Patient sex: M
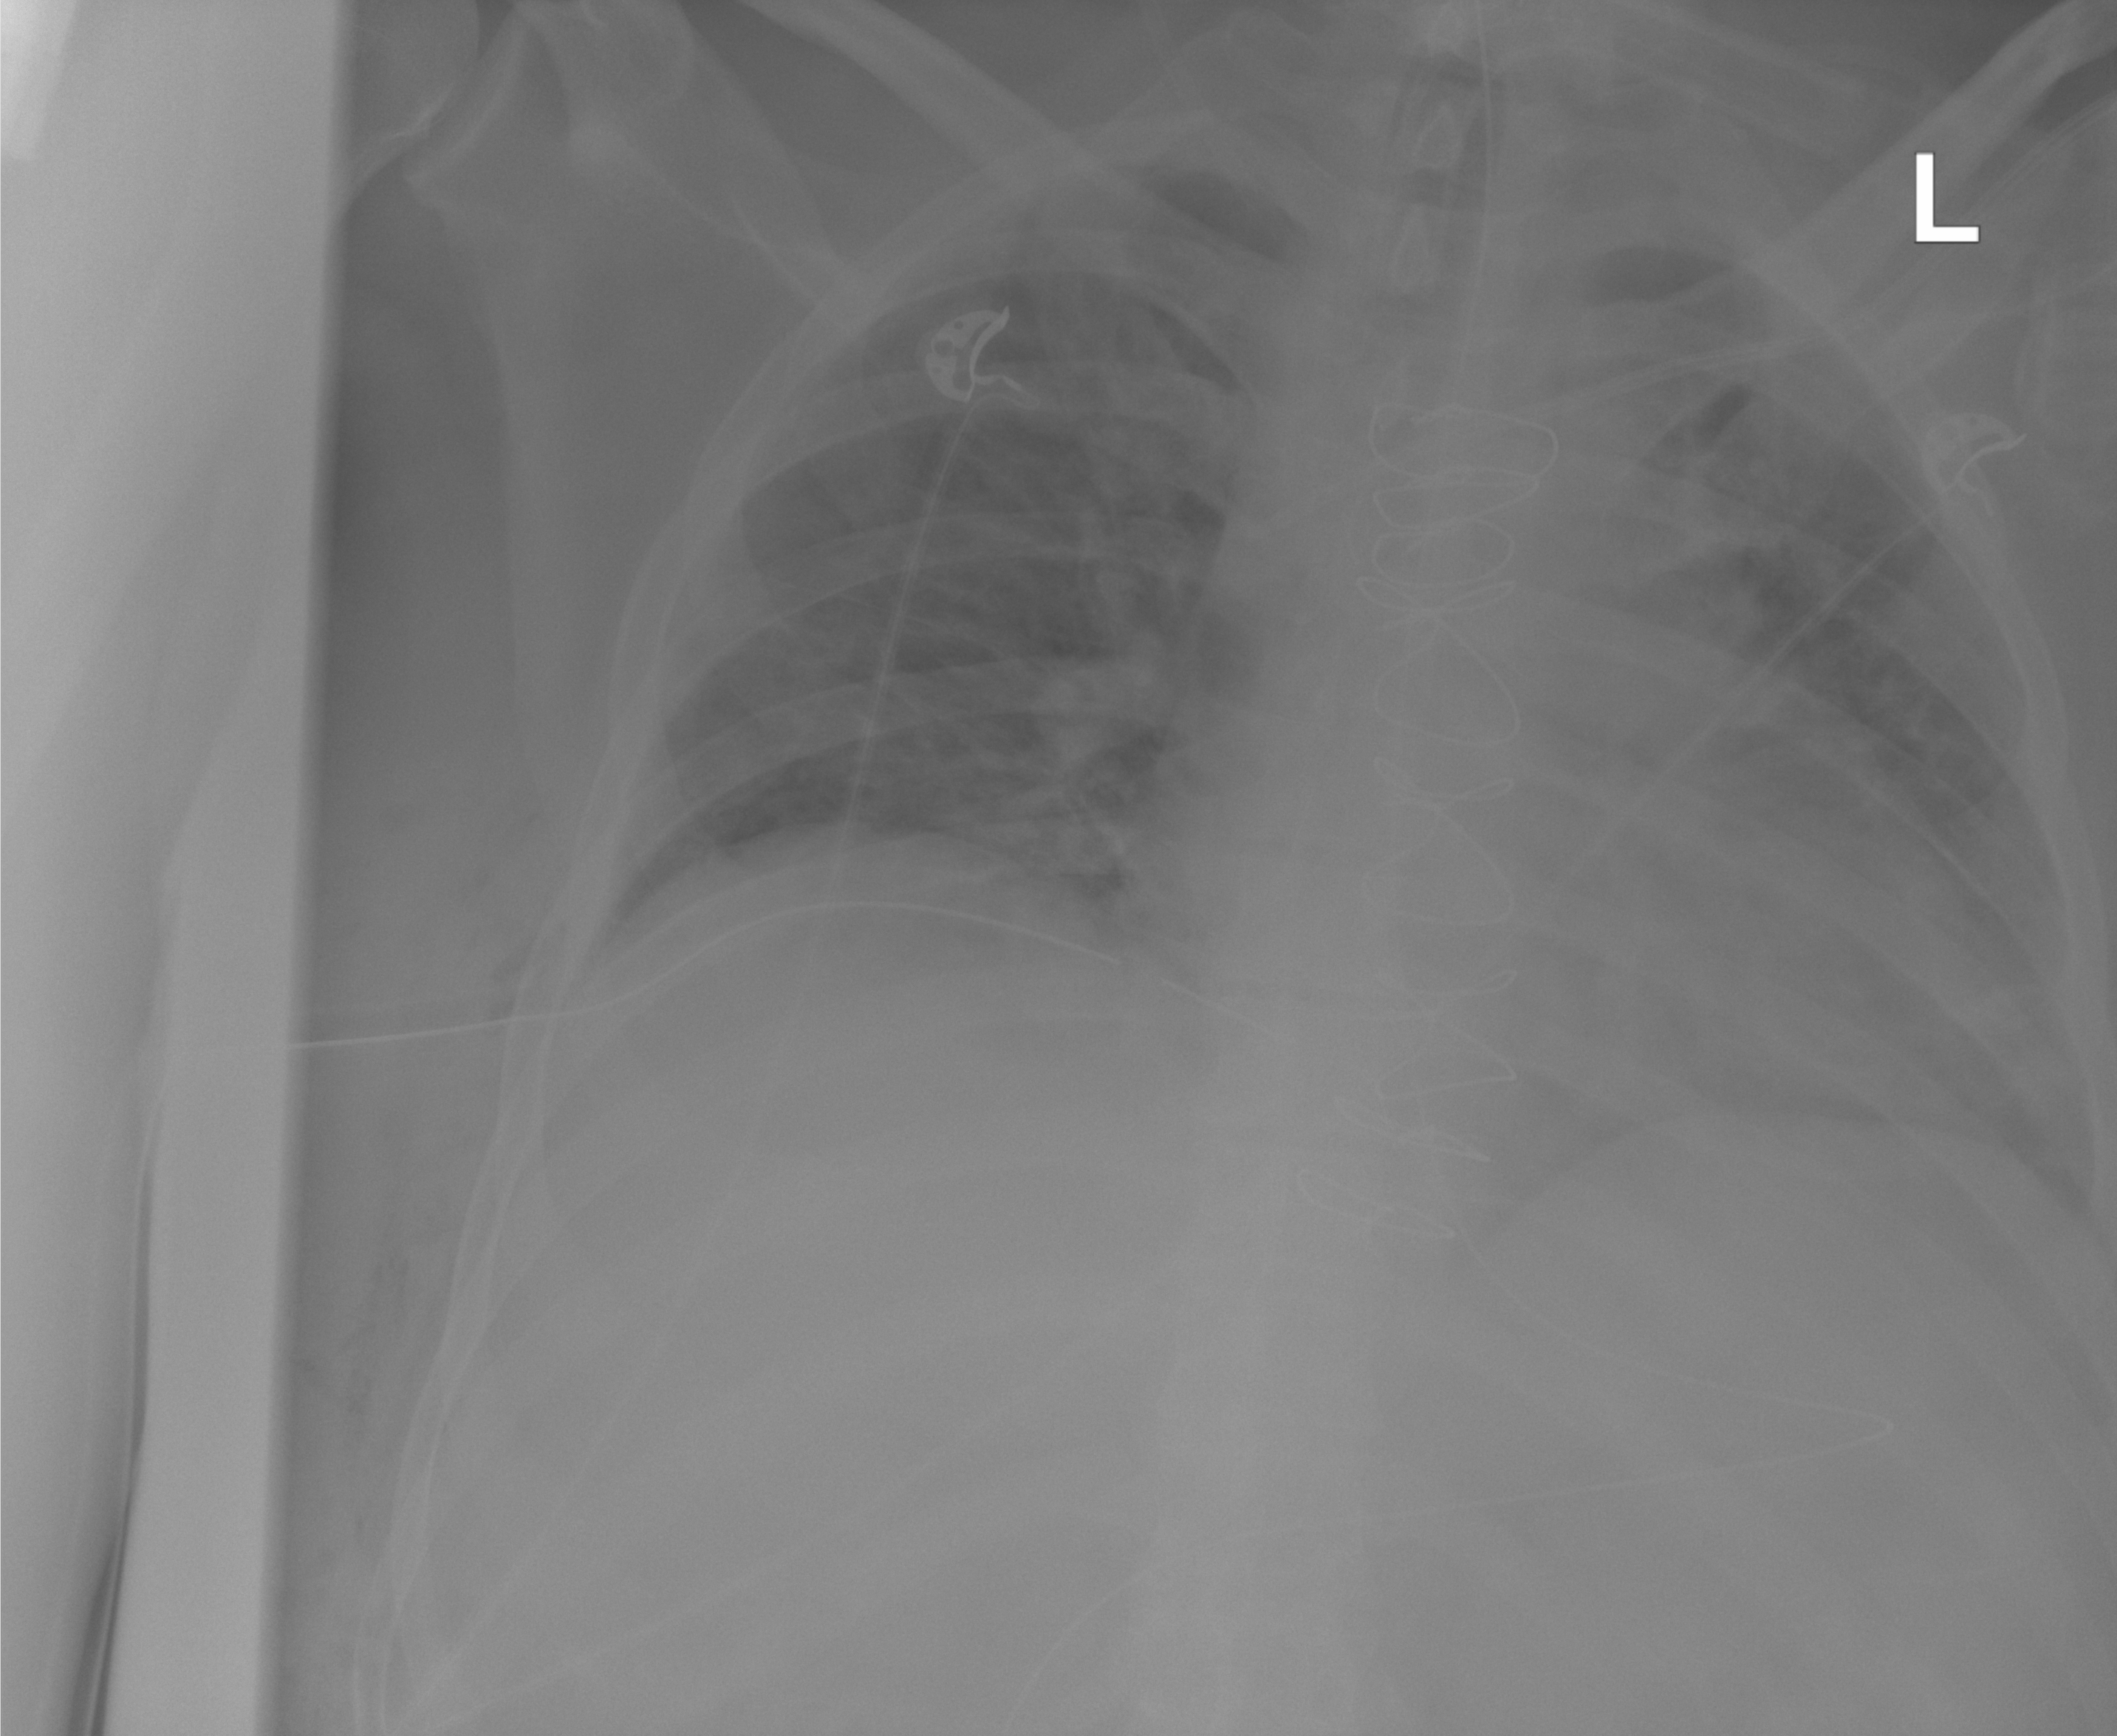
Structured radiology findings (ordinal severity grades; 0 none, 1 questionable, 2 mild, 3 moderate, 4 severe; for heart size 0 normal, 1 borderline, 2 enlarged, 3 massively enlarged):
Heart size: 2
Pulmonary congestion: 2
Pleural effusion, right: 0
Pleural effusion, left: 0
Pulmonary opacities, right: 1
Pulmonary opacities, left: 1
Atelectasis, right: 0
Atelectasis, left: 2